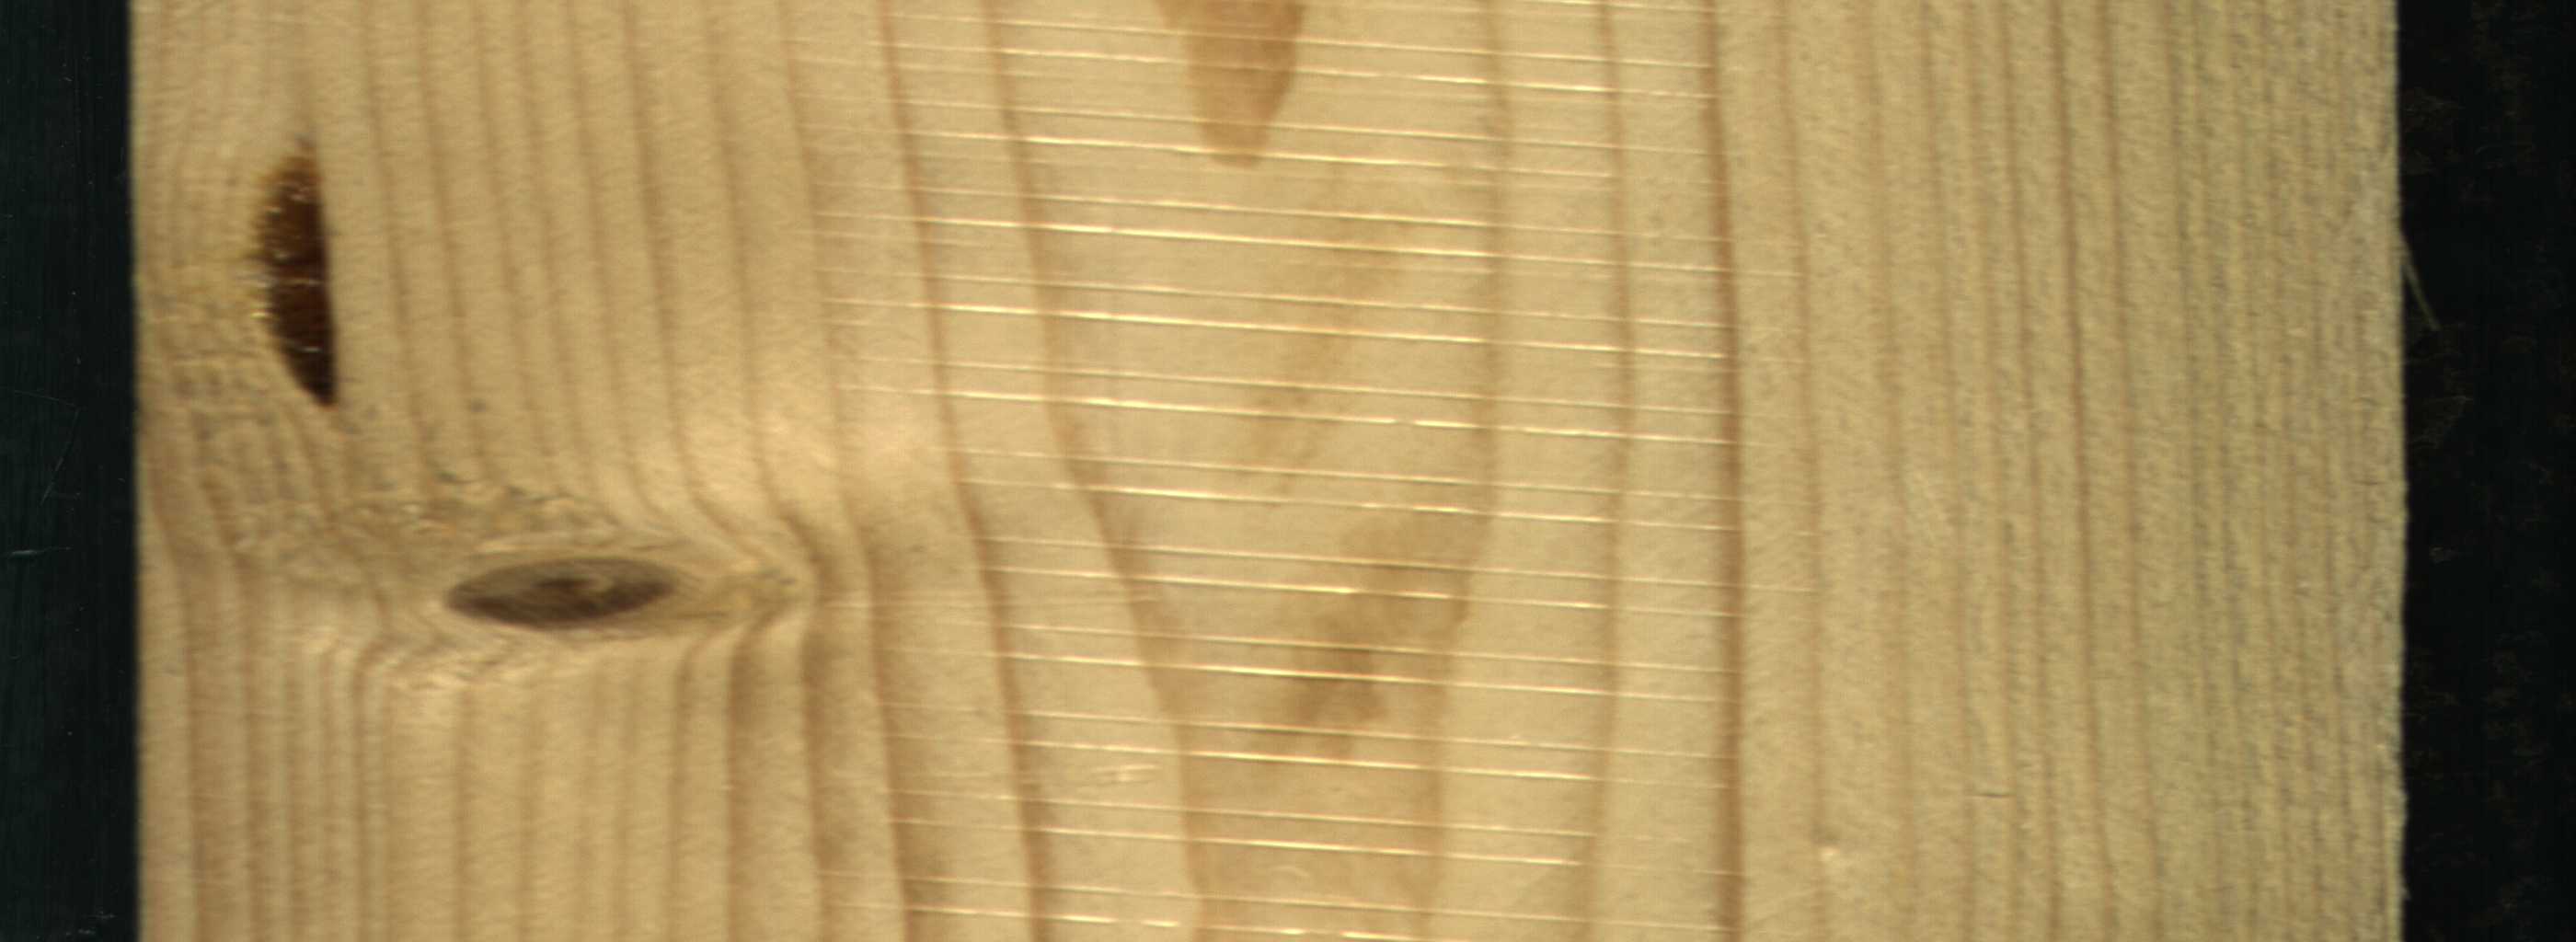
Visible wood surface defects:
resin
Live_Knot